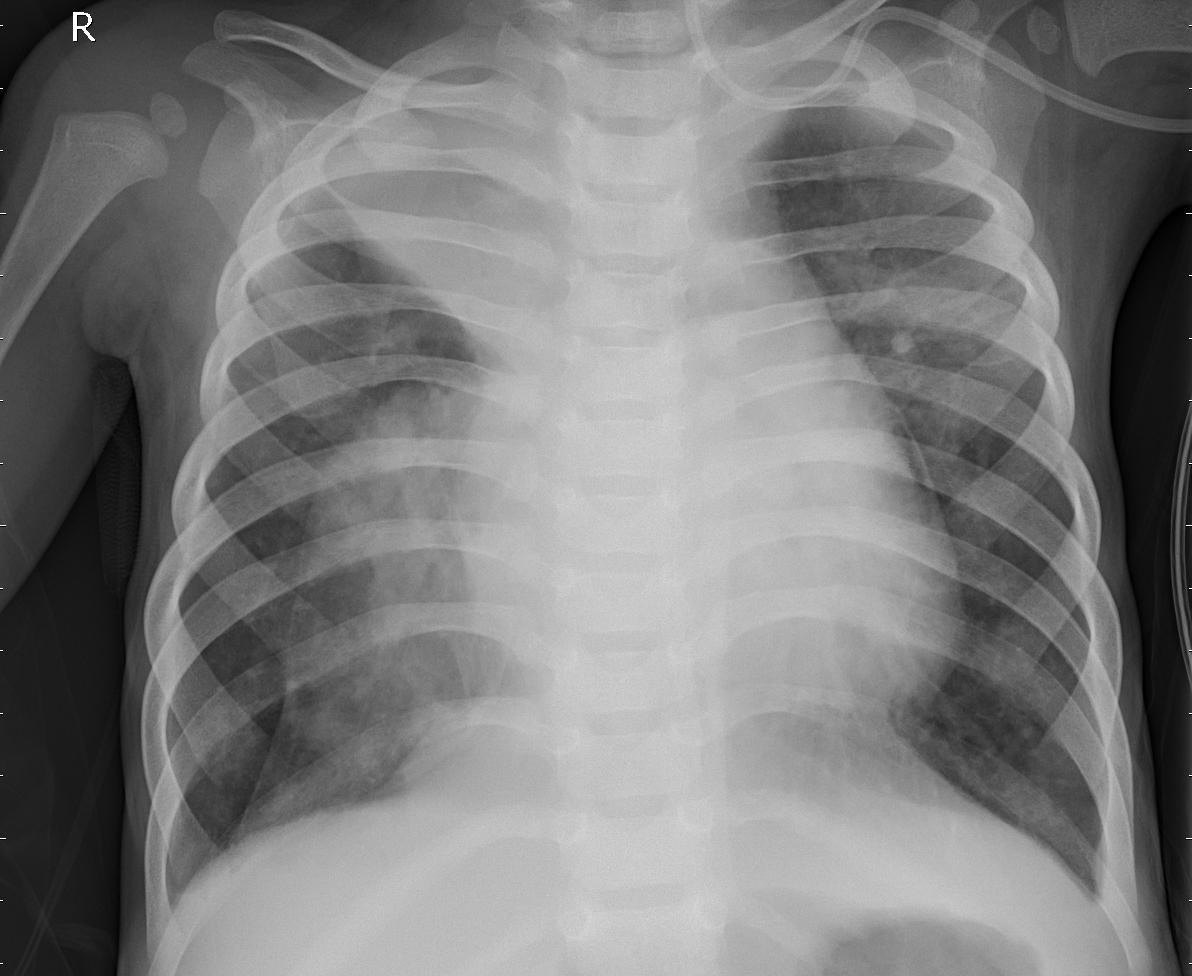
Diagnosis: PNEUMONIA